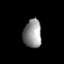
Tissue: prostate
Cell type: T cells
Senescence score: 0.7051
Nuclear area (px): 500
Mean DAPI intensity: 143.902